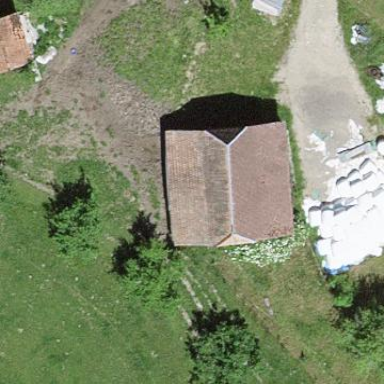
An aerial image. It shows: Rural barn.